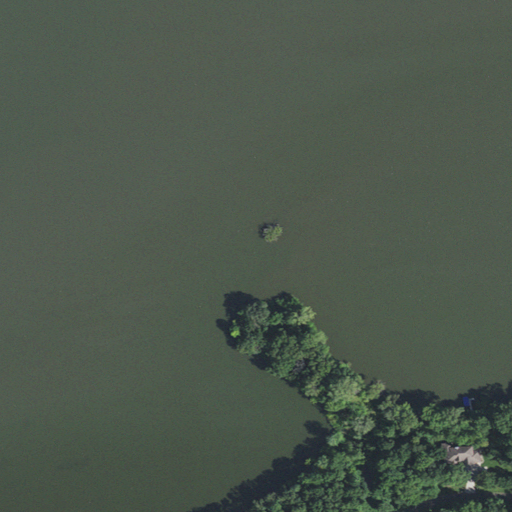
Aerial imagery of island in Wisconsin named Millers Island containing open water, mixed forest, woody wetlands, grassland, low intensity development, deciduous forest, open development, and herbaceous wetlands